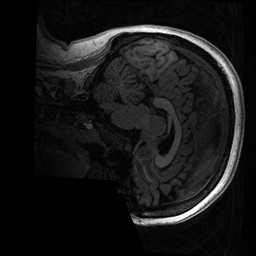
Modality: T1w
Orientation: sagittal
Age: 21
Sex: female
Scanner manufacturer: ge
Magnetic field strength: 3 T
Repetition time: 0.006952 s
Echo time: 0.00292 s